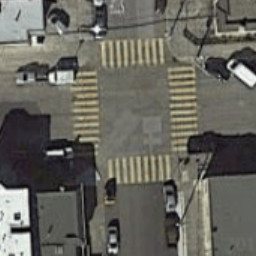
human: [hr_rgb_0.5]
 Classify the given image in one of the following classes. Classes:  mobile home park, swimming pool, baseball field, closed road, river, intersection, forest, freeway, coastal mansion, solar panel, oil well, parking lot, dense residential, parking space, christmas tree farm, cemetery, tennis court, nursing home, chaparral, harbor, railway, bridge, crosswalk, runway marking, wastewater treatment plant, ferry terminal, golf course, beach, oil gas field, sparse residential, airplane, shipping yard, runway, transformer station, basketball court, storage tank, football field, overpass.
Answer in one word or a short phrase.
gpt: crosswalk